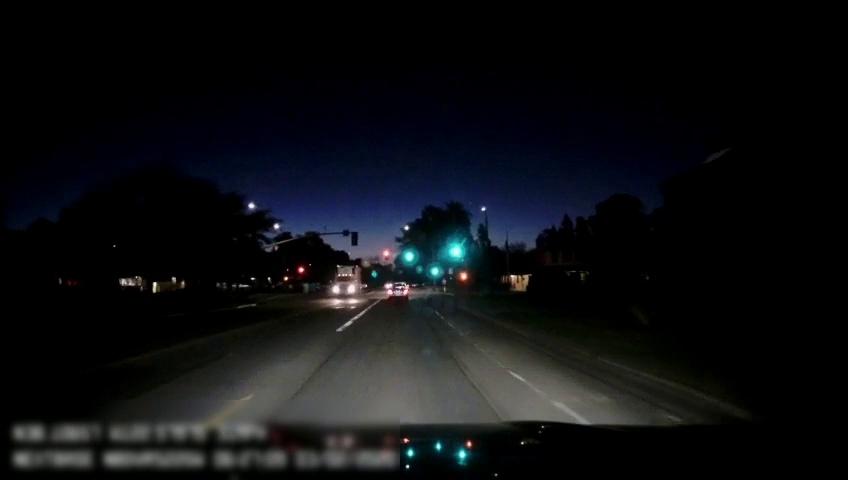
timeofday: Night
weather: Cloudy
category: Drivable Space
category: Vehicles | Truck
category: Vehicles | Car
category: Lanes | Current Lane
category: Lanes | Opposite Lane
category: Lanes | Current Lane
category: Traffic | Lights
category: Traffic | Lights
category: Traffic | Lights
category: Traffic | Lights
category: Traffic | Lights